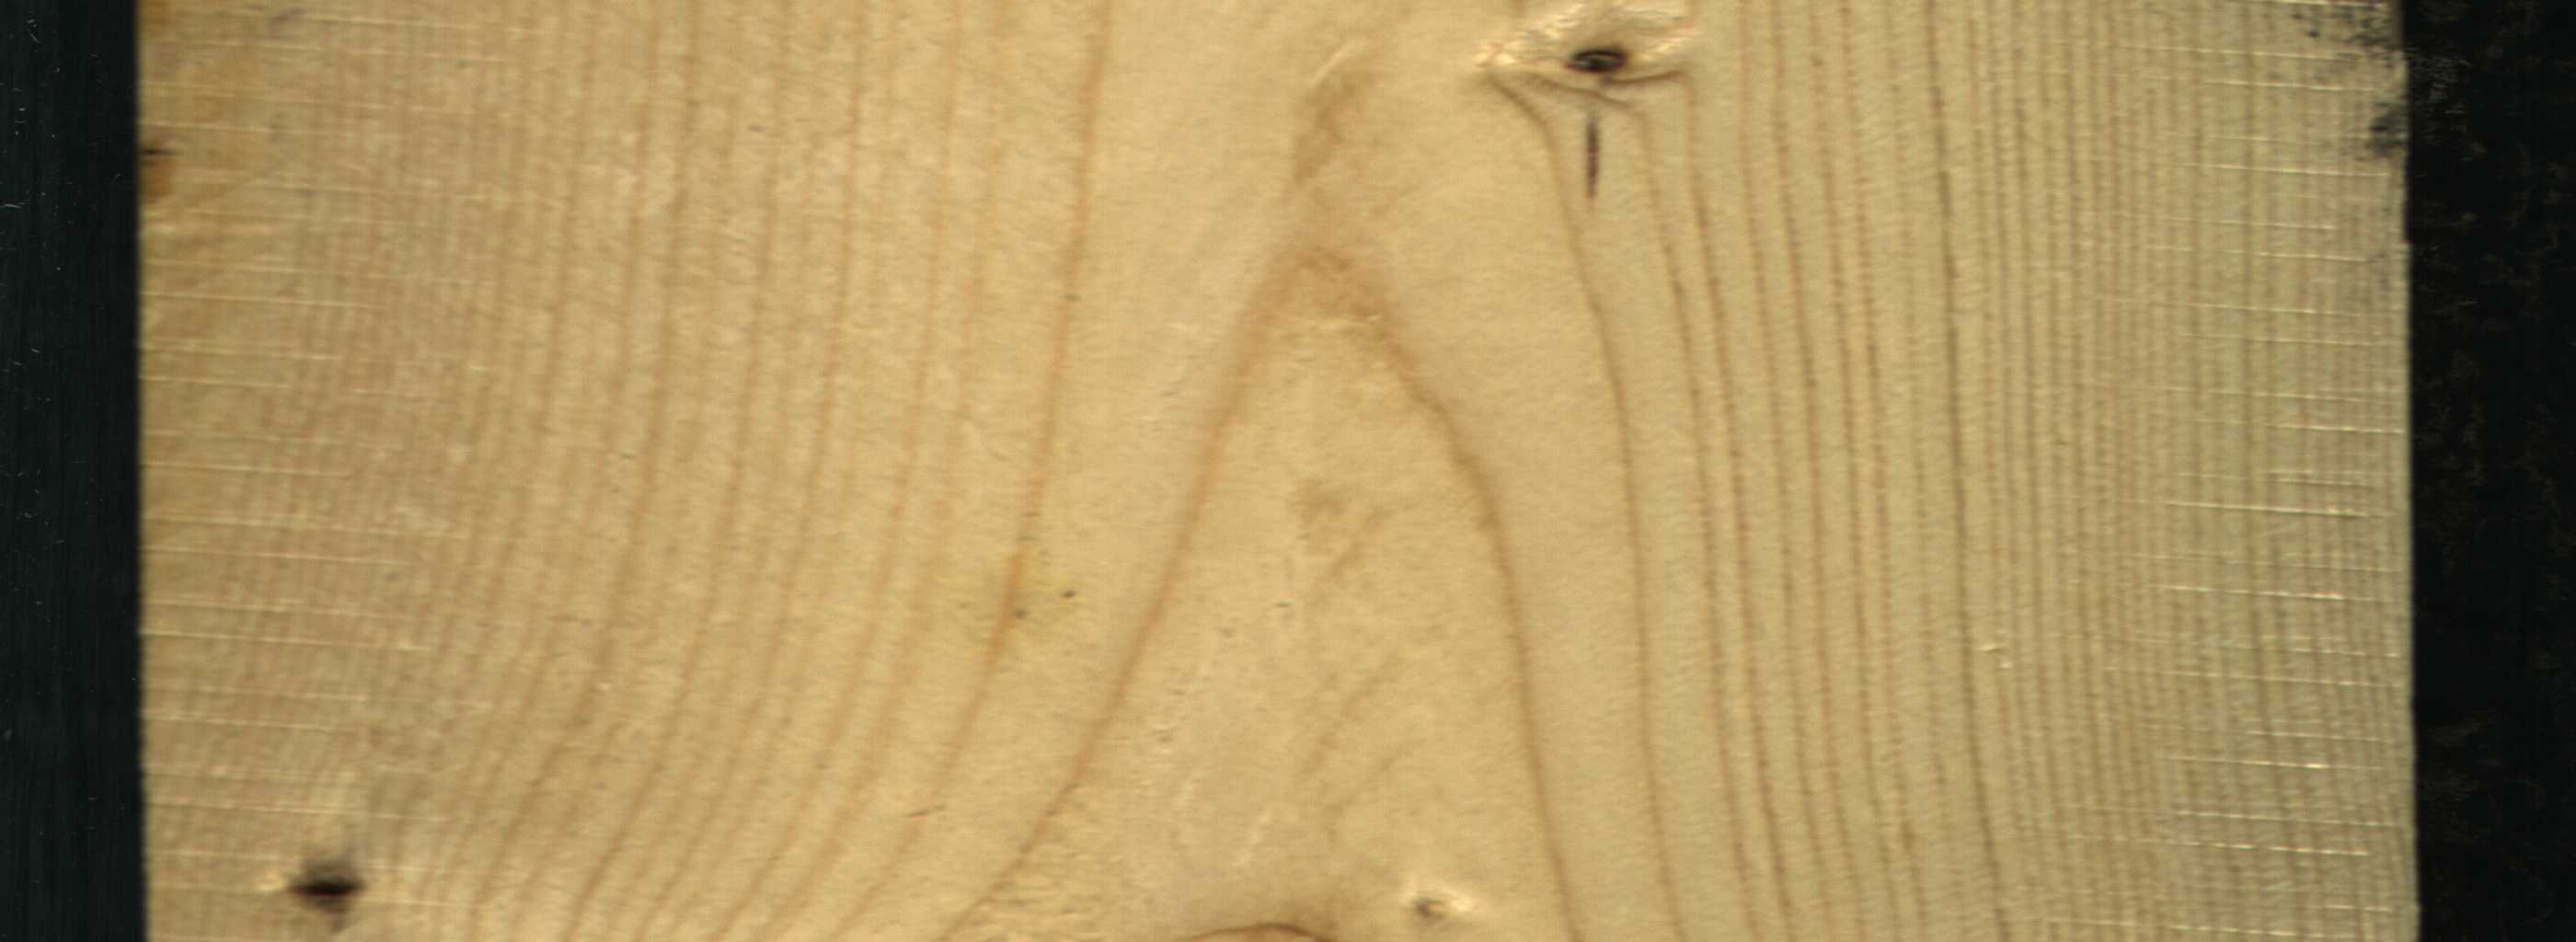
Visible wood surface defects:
Dead_Knot
Dead_Knot